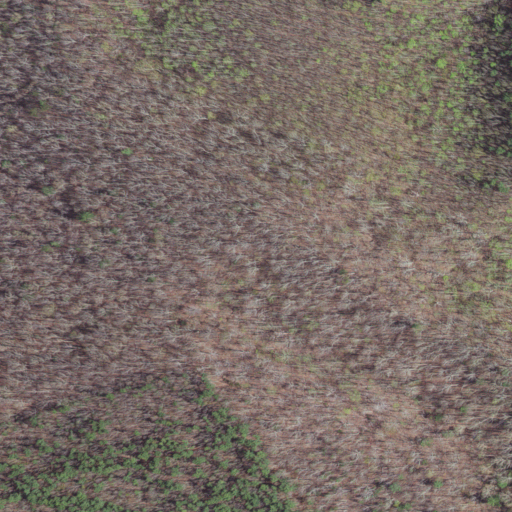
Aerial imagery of mountain in Virginia named Pilot Mountain containing deciduous forest and mixed forest